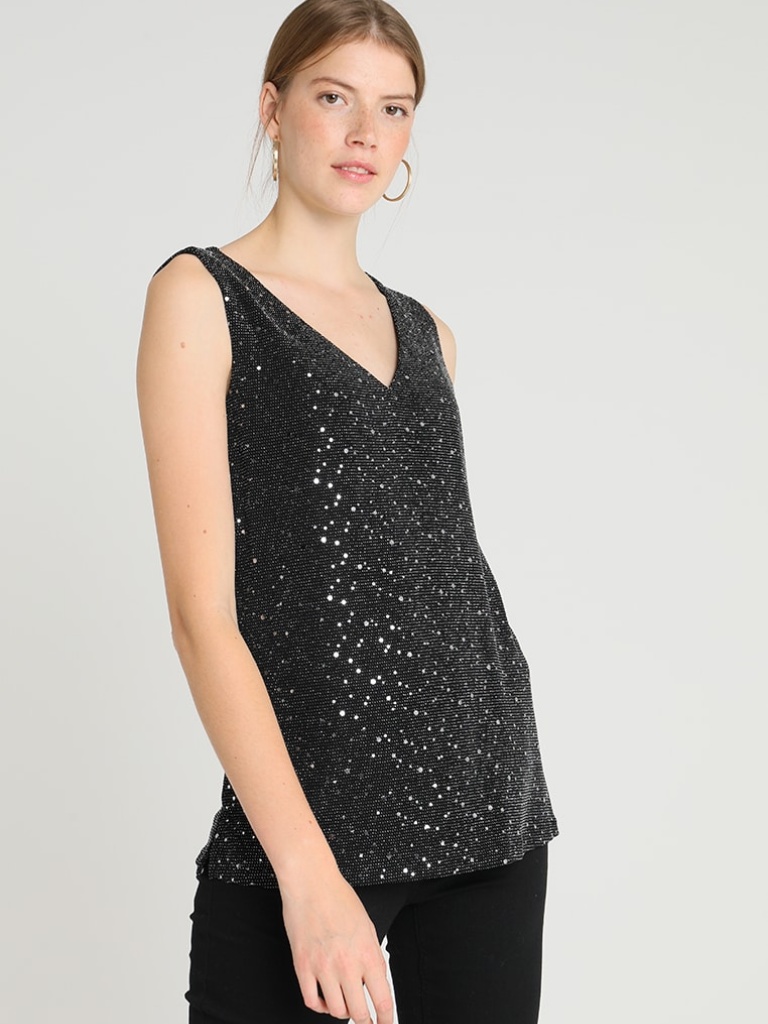
sequin loose sleeveless hip length Untucked v-neck sleeveless